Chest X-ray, PA view. Patient: 37 years old, sex M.
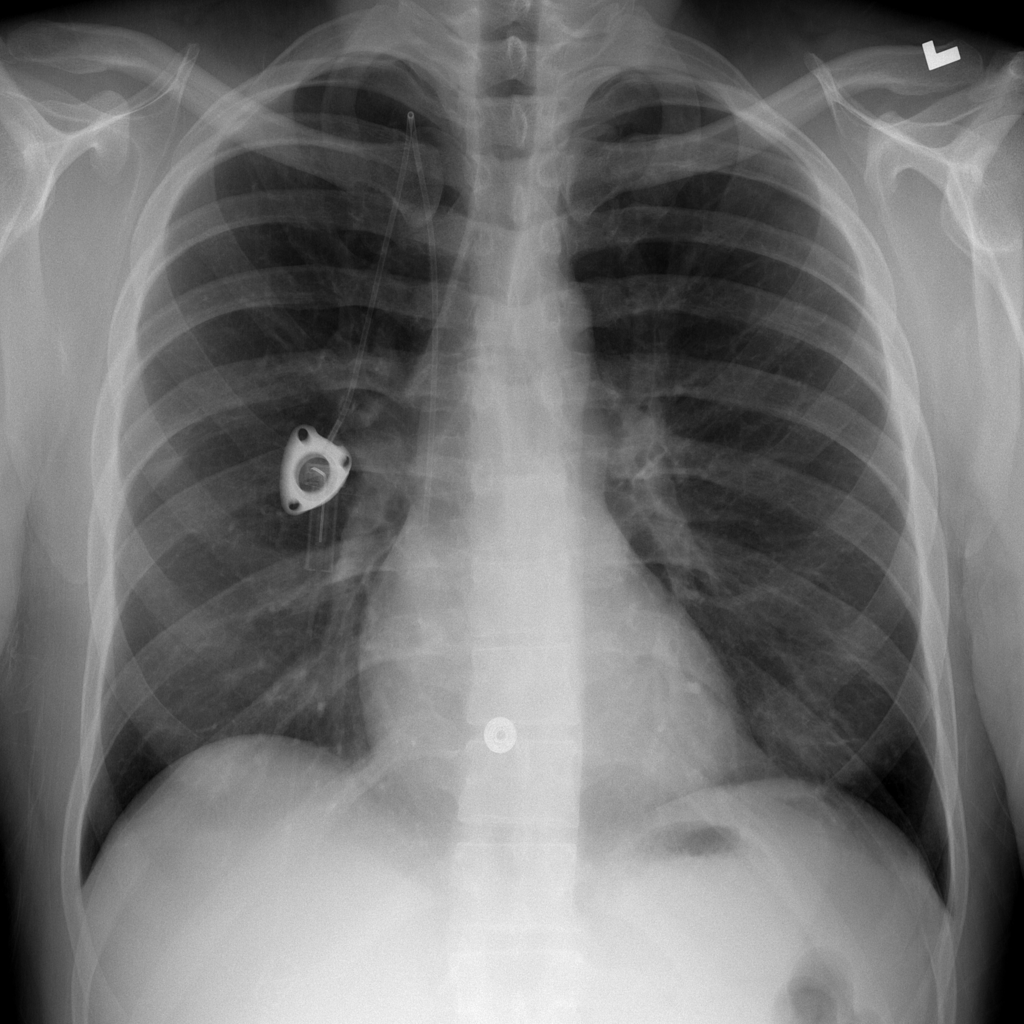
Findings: No Finding